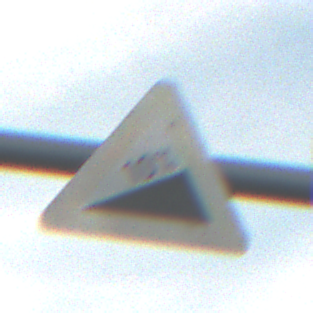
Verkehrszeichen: Steigung10
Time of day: SunriseSunset
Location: Outdoor (RoadRail)
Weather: PartlyCloudy
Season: NotSpecified
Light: Natural